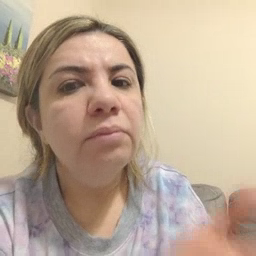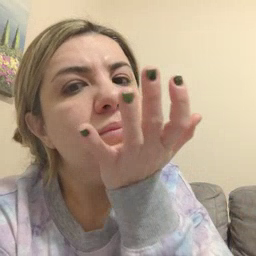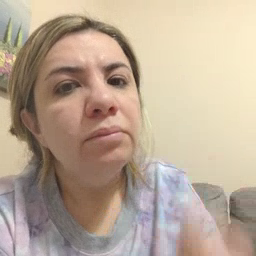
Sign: grass